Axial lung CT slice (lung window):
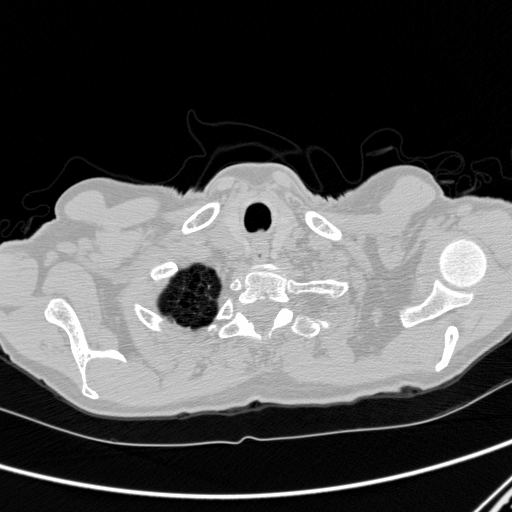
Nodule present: no